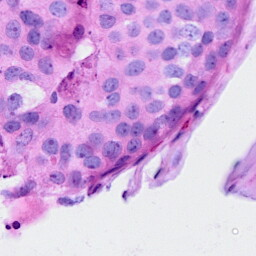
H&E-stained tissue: Breast